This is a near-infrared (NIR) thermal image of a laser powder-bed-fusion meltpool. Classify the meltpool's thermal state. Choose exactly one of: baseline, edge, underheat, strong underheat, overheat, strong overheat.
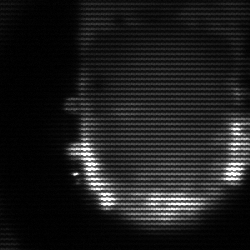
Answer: baseline